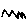
Label: zigzag